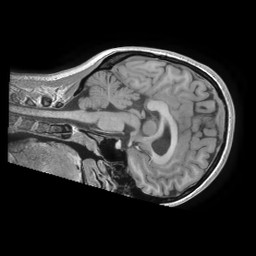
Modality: T1w
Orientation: sagittal
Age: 23
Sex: female
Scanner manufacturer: ge
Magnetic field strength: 3 T
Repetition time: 0.007244 s
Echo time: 0.002792 s